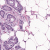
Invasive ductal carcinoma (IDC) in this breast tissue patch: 1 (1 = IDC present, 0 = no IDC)